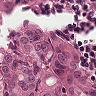
Metastatic tissue present: yes